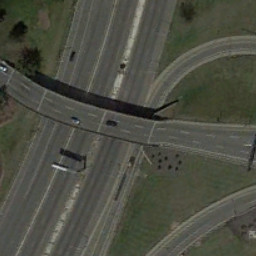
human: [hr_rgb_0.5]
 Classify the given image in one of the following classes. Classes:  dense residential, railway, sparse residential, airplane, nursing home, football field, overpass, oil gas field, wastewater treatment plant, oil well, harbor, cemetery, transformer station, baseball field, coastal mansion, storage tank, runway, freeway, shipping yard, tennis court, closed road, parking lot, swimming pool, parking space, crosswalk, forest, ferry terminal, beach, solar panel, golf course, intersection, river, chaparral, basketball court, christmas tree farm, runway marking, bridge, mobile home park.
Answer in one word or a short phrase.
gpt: overpass